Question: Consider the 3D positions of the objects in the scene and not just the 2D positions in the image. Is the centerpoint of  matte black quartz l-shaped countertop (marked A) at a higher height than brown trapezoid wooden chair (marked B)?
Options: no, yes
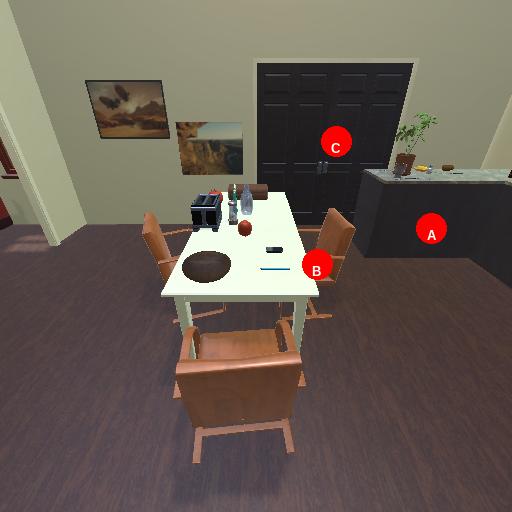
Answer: no